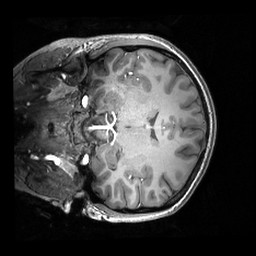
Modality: T1w
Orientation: coronal
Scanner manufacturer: philips
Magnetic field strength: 7 T
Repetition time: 0.008 s
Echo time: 0.001974 s